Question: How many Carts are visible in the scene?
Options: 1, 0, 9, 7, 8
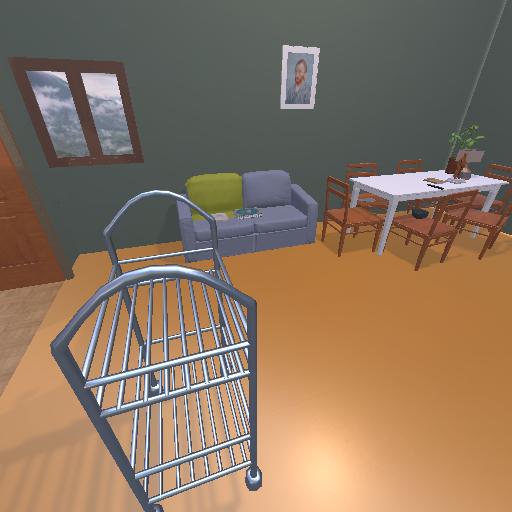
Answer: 1